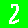
Digit: 2